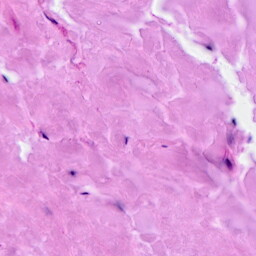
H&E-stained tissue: Breast